Question: I'm currently working with a (MySQL) database wich has a table with 3 columns containing INT values.
Each column may have NULL and repeated values, as such:

I'd like to know if it's posssible to, in 1 query, select all distinct values from each column and merge them into 1 resulting column; in this example something like:
'''
col
-----
1
30
40
60
'''
Thanks,
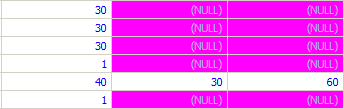
Answer: You can use union
'''
select * from (
select col1 as col from table
union
select col2 as col from table
union
select col3 as col from table
) t where col is not null
order by col
'''
If you have indexed your columns then you can use separate where clauses for each 3 queries in order to best utilize your index